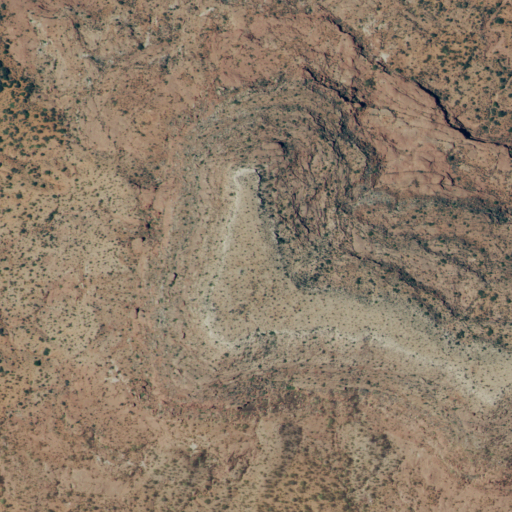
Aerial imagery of mountain in New Mexico named Little Haystack containing only shrub